Question: I have
'x = linspace(-5,5,256) y = 1./(1+x.^2) plot(x,y,'...') %plot of (x,y)'
I want to estimate this with a polynomial of order 10, such that the polynomial intersects the graph at 11 points.
So, I did this:
'x2 = linspace(-5,5,11) y2 = 1./(1+x2.^2) p = polyfit(x2,y2,10) %finds coefficients of polynomial of degree 10 that fits x2,y2 y3 = polyval(p,x2) plot(x,y,x2,y3,'...')'
I thought the polyfit would give me the coefficients for a polynomial up to order 10, which intersects the points '(x2,y2)' (i.e 11 points)
then 'y3' is essentially just the 'y' values of where the 10th order polynomial lands, so plotting them altogether would give me the 10th order polynomial, intersecting my original graph at 11 unique points?
What have I done wrong?
My result:
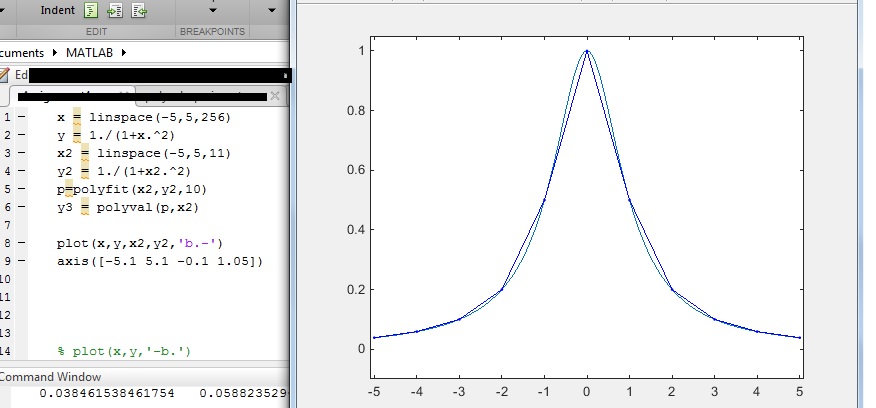
Answer: Your computations are correct, but you are not plotting the function the right way. The blue line in your generated plot is piecewise linear. That's because you are only evaluating your polynomial 'p' at the interpolation points 'x2'. The 'plot' command then draws line segments between those points and you are presented with your unexpected plot.
To get the expected result you simply have to evaluate your polynomial more densely like so:
'''
x3 = linspace(-5,-5,500);
y3 = polyval(p,x3);
plot(x3,y3);
'''